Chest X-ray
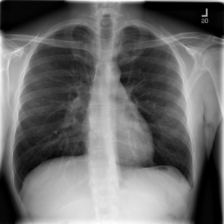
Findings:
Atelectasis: negative
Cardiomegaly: negative
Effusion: negative
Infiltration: negative
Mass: negative
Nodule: negative
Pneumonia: negative
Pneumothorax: negative
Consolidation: negative
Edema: negative
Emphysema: negative
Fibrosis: negative
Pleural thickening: negative
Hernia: negative